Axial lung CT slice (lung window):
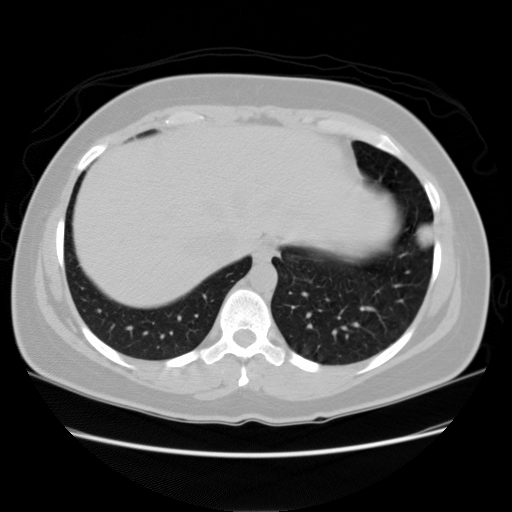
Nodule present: yes
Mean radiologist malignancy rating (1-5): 4.25